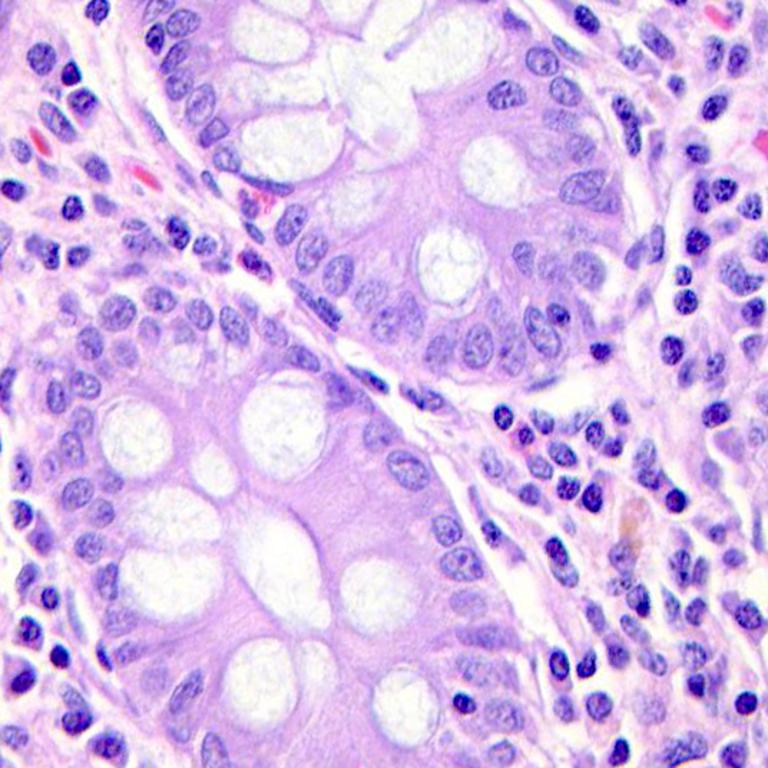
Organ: colon
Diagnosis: benign